Question: I am doing an App for android
now I can using "Facebook SDK for Android" to get userID and store in SQL server
The problem is ..
>
I have found some information for using dynamic access token.
but all I have found examples are using visual 2013 , MVC , login button
that is not what i want. I just want a basic aspx.
Do anybody know anything about the question ?
<URL>

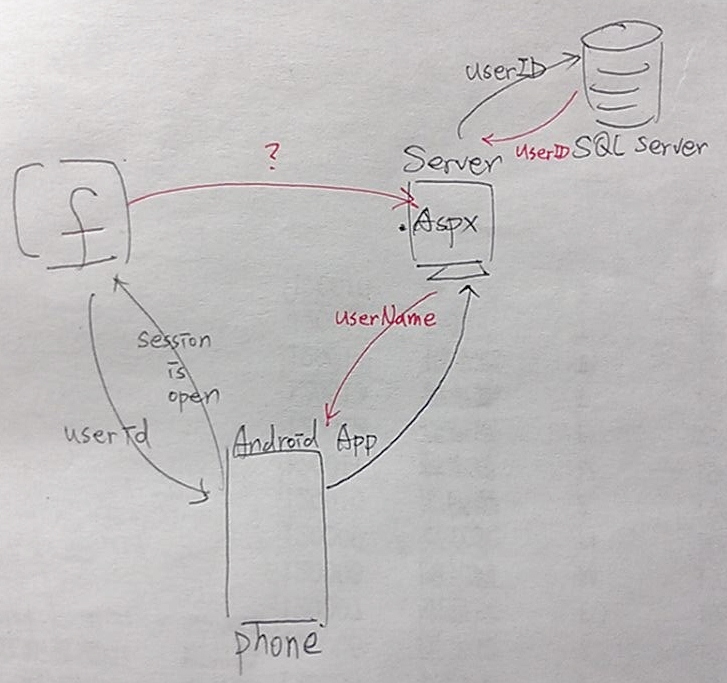
Answer: Facebook doesn't provide username. If you are looking for name of user then use this code
<URL>
Add Facebook reference to your project from nuget packages.
'using Facebook;'
'''
_apiKey = "API KEY"
_apiSecret = "SECRET KEY"
var accessToken = "Pass accesstoken stored id hidden field" // check in above link
var client = new FacebookClient(accessToken);
dynamic me = client.Get("me");
Response.Write(me.first_name + "" + me.last_name);
'''
If you are looking for more functionality in facebook using c# let me know. I can surely help you.